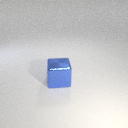
large blue metal cube